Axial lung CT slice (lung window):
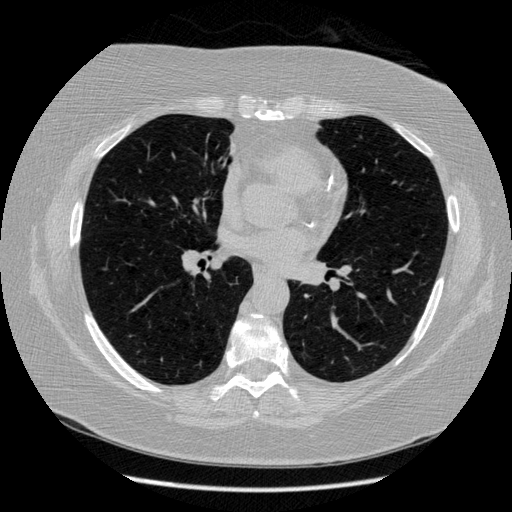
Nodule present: no